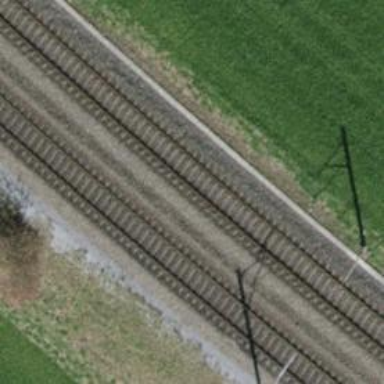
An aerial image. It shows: Single-track electrified railway with contact line.